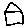
Label: house